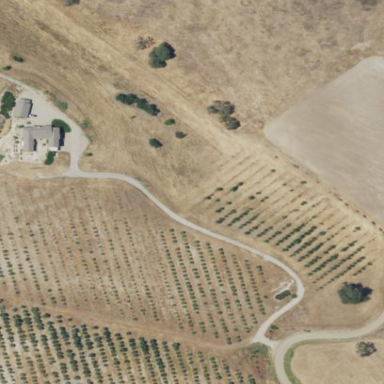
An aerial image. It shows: Orchard.